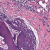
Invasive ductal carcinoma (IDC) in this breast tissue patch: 0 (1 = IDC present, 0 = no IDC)